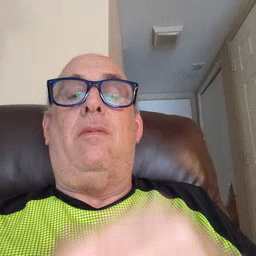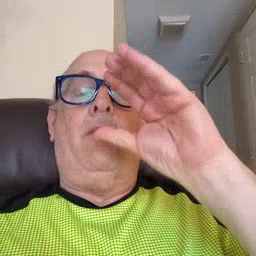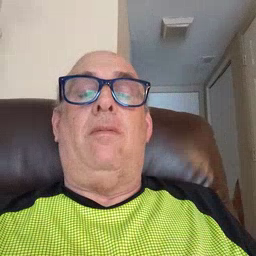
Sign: drink